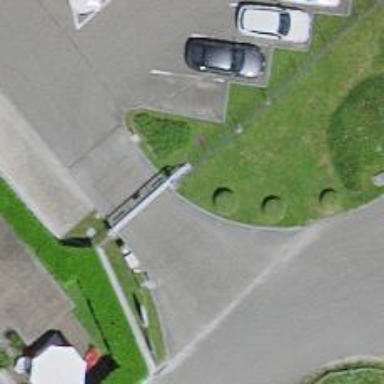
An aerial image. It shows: Gate.